Question: Im trying to do something, but I dont know if its possible.
I have a html structure for desktop and tablet devices and its working fine, but now for mobile, I want to change a little bit the structure of my news.
In mobile version I want to put my '<h1>Title of the news</h1>' above the image, but its appearing below the image, because in my html I have the title image first, but I dont want to change my html structure, its not possible to put my title above my image with only CSS?
Im trying some tests but nothing is working!
I put my example in this fiddle:
<URL>
For a better understanding, I have this images to show what I Want:

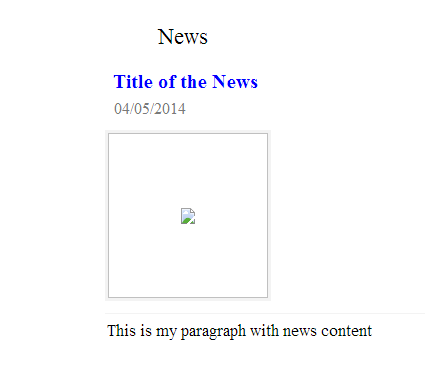
Answer: Try changing CSS like this:
'''
#news
{
height:140px;
margin-bottom:5px;
border-bottom:1px solid #f3f3f3;
padding-bottom:43px;
position:relative;
padding-top: 45px; /*CHANGE VALUE ACCORDING TO YOUR NEEDS*/
}
#news h2 {
position: absolute; top: 0px; left: 0px; /*ABSOLUTE POSITIONING*/
margin: 0px;
}
#news span
{
color:#7a7a7a;
position: absolute; top: 25px; left: 0px; /*ABSOLUTE POSITIONING*/
}
'''
I can't think of a good solution that would not use absolute positioning...
I really would suggest changing the markup though :p
<URL>